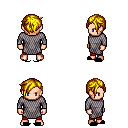
a pixel art fantasy rpg character, male body template, human, light skin, chain mail, red pants, blonde pixie cut hairstyle, black slippers, four views (front, back, left, right), 2x2 character sprite sheet, small pixel art, hard edges, no anti-aliasing